Interaction volume radius: 5 \u00c5
Interaction volume height: 10 \u00c5
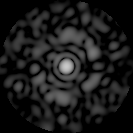
Disorder parameter: 0.8382